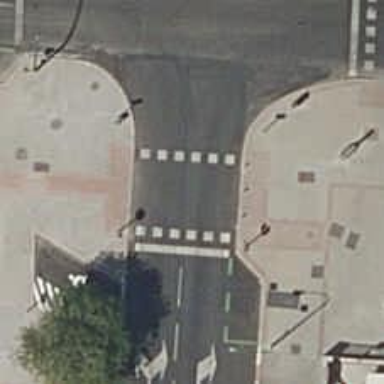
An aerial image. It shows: Road crossing with traffic signals.